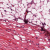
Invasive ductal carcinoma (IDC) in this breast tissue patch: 1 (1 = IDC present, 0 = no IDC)